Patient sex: M
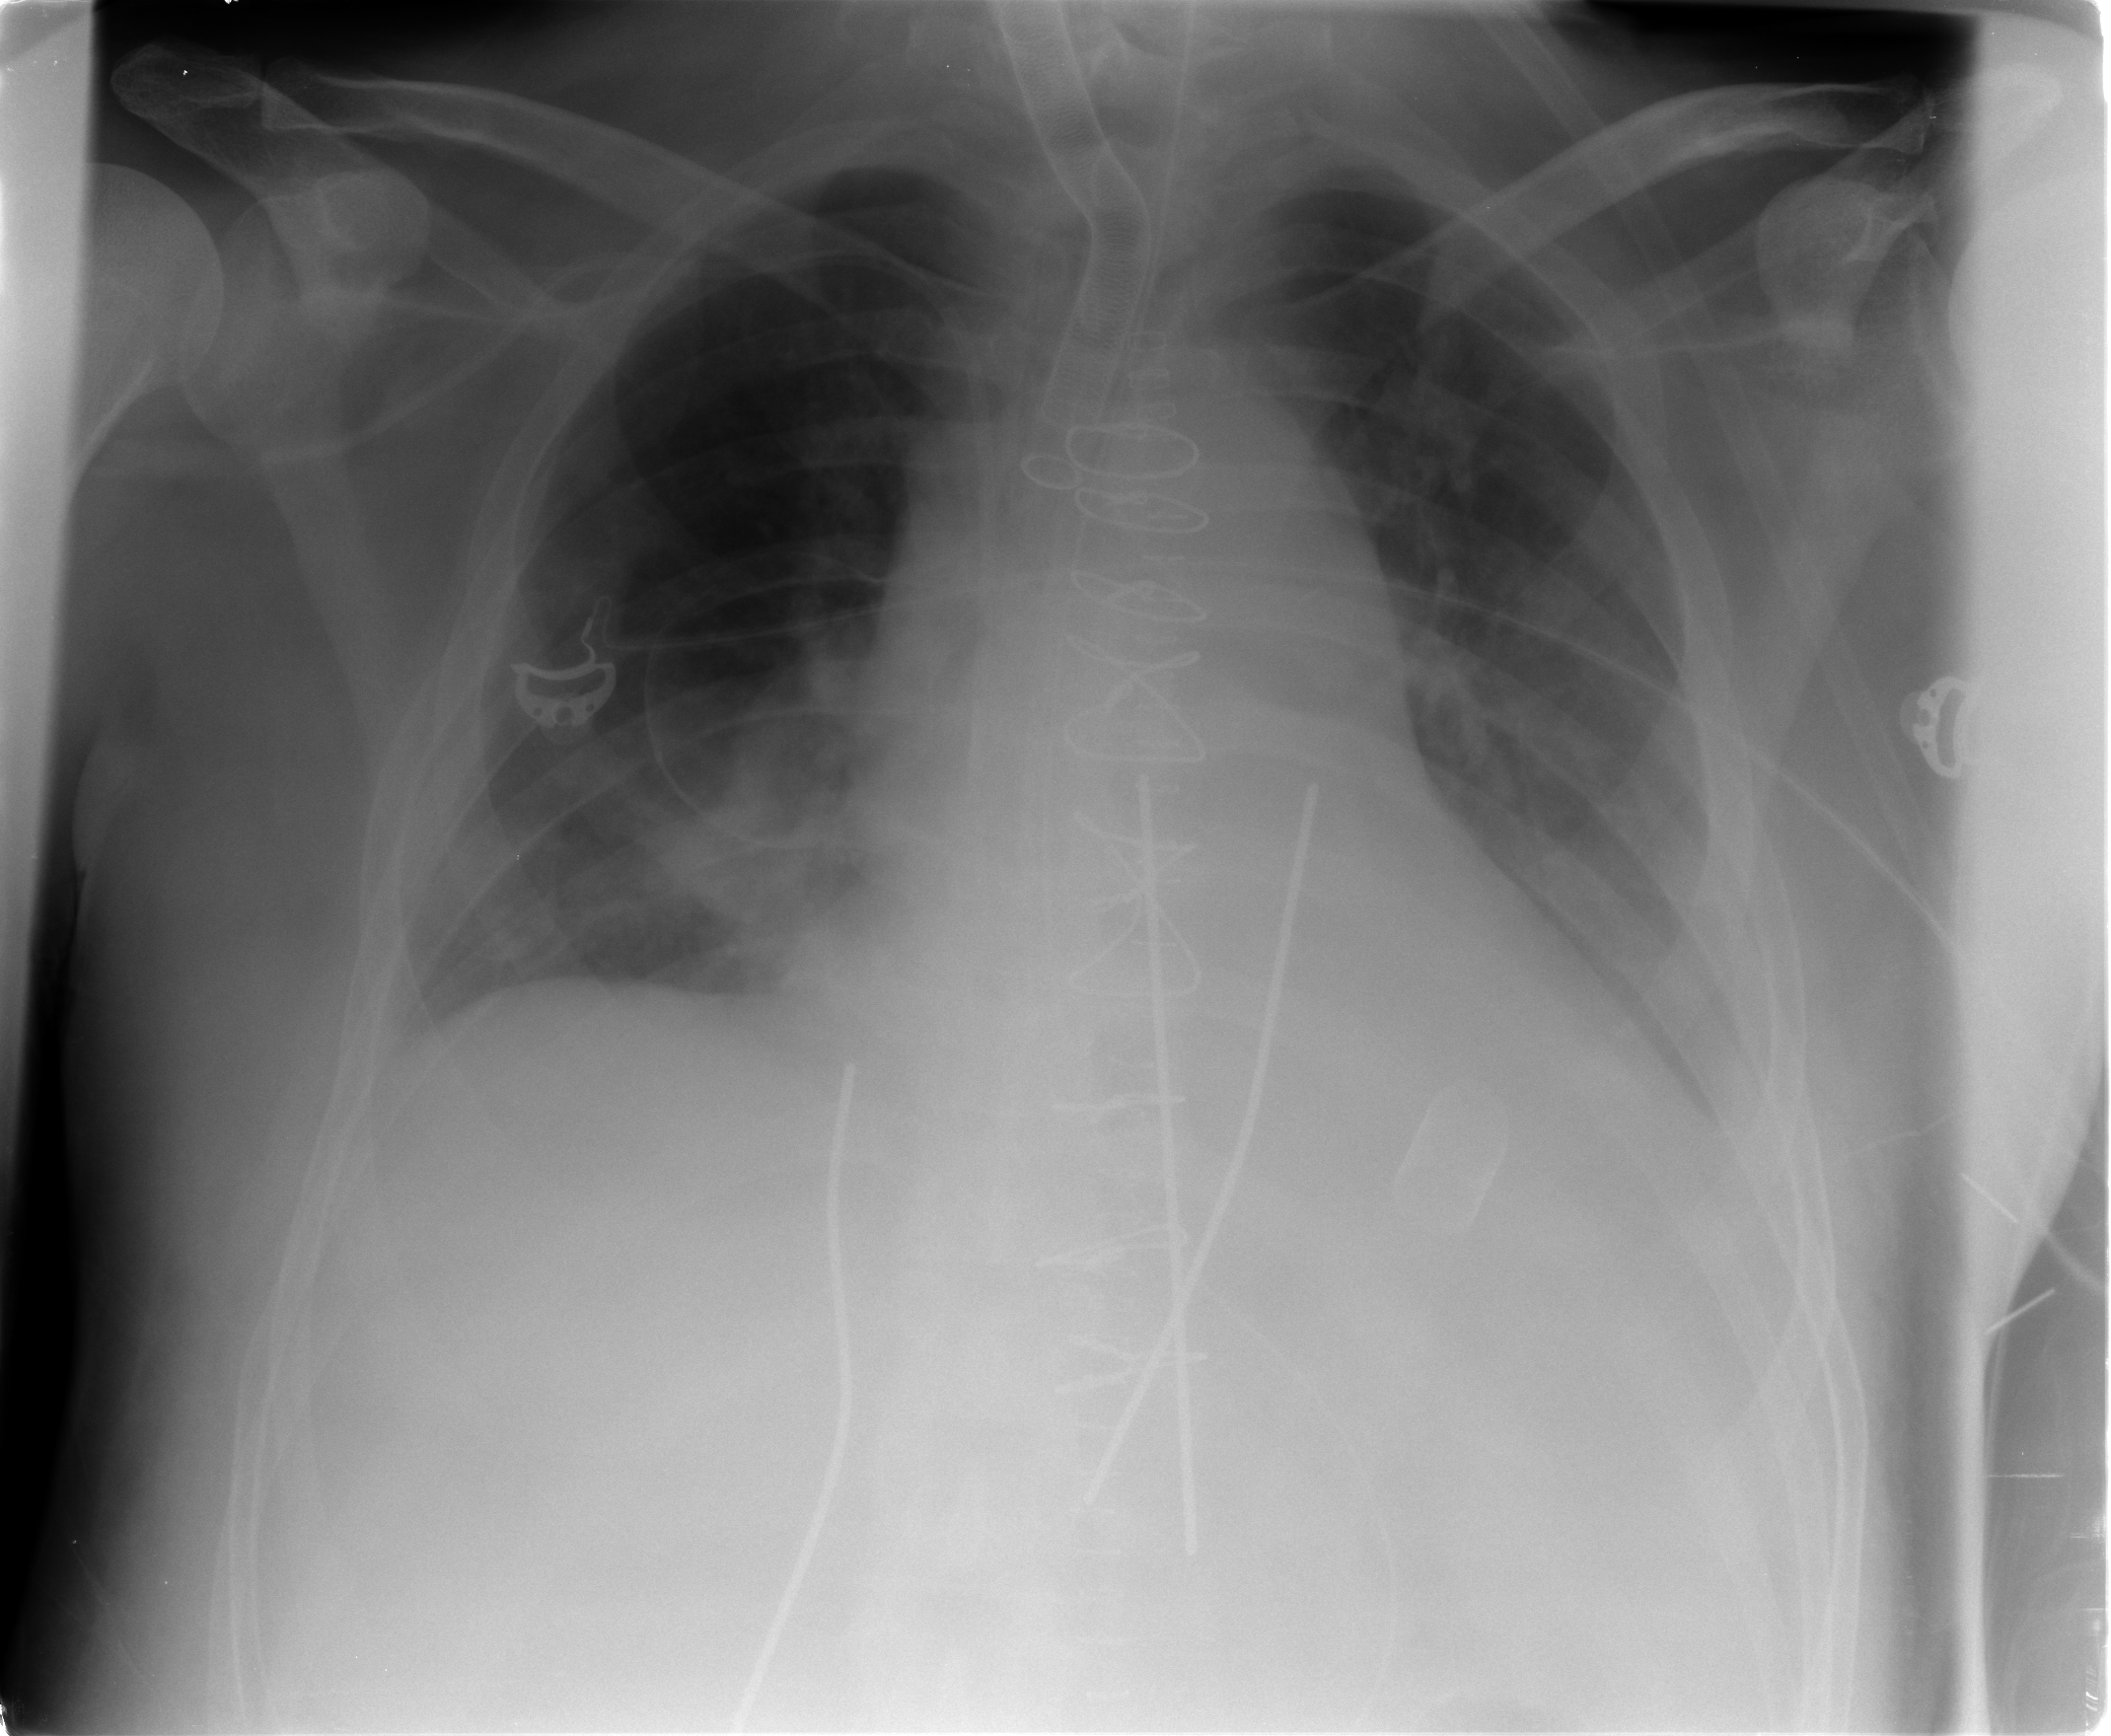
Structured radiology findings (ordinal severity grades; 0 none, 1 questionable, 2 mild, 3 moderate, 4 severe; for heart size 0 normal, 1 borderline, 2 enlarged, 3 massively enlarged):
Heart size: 3
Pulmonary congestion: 2
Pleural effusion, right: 1
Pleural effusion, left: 2
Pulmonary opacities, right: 1
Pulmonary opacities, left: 2
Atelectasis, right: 2
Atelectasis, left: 2